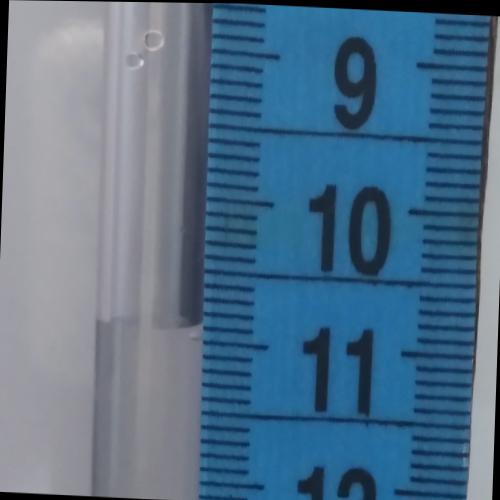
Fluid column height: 10.9 cm